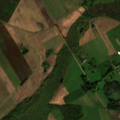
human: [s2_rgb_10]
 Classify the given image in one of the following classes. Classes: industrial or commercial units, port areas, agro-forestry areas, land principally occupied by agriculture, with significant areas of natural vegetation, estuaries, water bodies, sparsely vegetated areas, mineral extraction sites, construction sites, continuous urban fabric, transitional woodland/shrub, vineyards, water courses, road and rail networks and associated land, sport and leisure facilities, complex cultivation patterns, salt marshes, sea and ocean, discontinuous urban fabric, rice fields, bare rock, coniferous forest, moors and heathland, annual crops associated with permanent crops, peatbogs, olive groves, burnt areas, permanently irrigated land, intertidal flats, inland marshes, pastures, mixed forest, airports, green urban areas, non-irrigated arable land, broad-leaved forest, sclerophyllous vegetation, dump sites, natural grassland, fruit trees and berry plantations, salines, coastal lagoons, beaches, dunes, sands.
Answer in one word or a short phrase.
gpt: non-irrigated arable land, complex cultivation patterns, broad-leaved forest